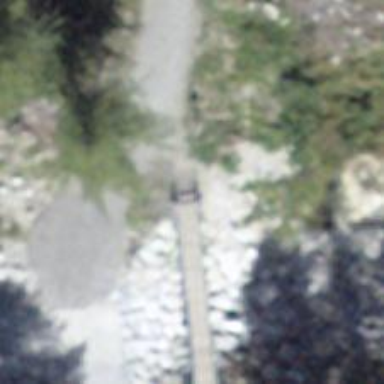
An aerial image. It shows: Path crossing bridge with excellent trail visibility.